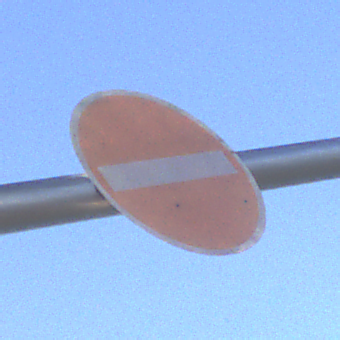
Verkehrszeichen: VerbotDerEinfahrt
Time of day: MorningAfternoon
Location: Outdoor (Nature)
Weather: Clear
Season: NotSpecified
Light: Natural